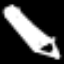
Label: pencil